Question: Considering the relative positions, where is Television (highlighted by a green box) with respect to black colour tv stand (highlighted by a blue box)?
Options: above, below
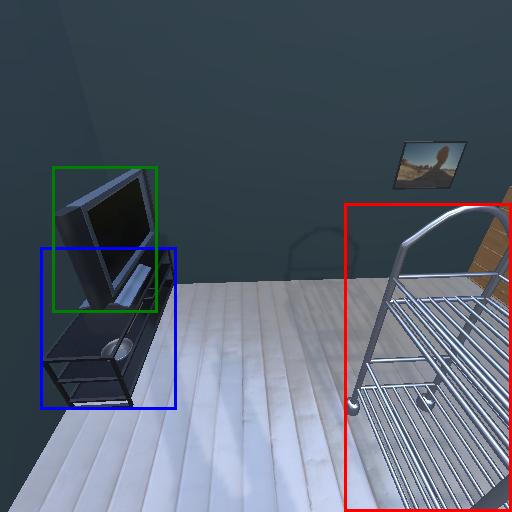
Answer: above